Question: I add my ios developer account to xCode and I got this:

I installed all certificates and provision profiles on my mac.
What does it mean and how can I solve it.
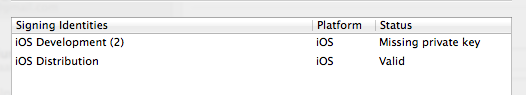
Answer: Install the certificate on the same machine from which you've created your CSR. Then go to your KeyChain, expand the certificate, select both certificate and PrivateKey and export them to '.p12' format.
In your new machine import the '.p12' file. You'll have both 'Certificate' along with 'Private Key'